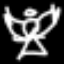
Label: angel